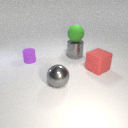
small purple rubber cylinder to the left of large gray metal cylinder